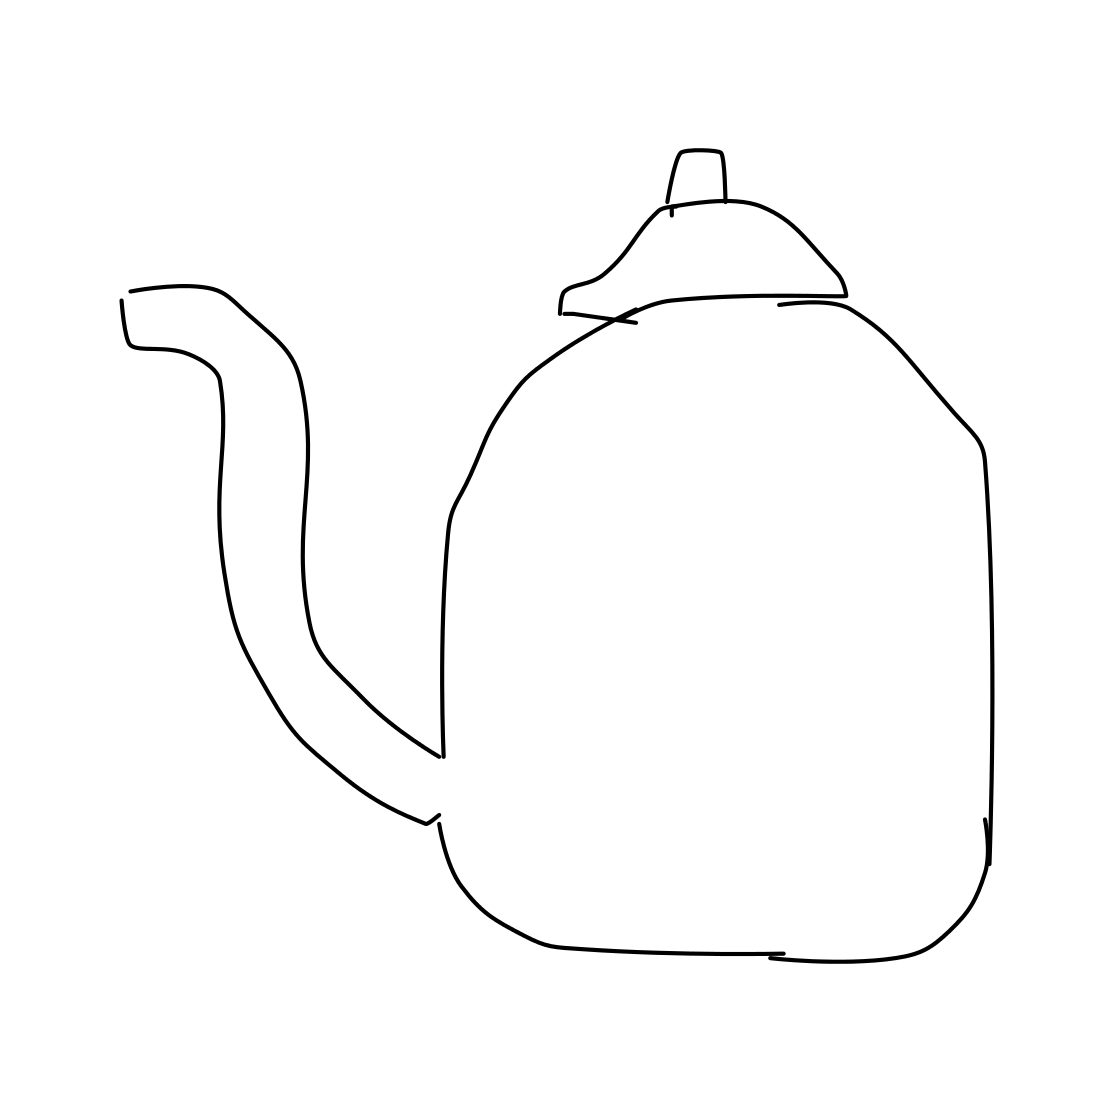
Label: teapot